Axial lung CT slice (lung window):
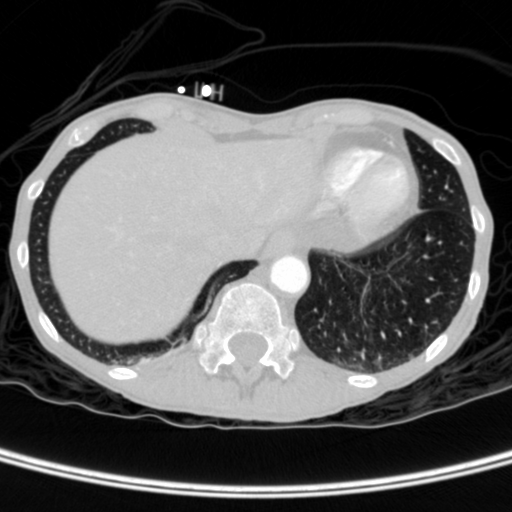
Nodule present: no